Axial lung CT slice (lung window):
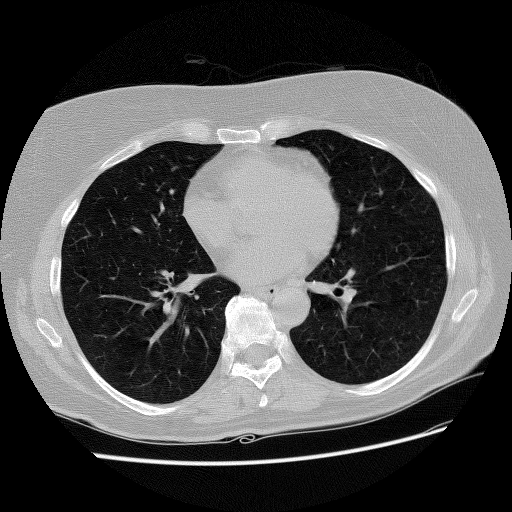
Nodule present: no